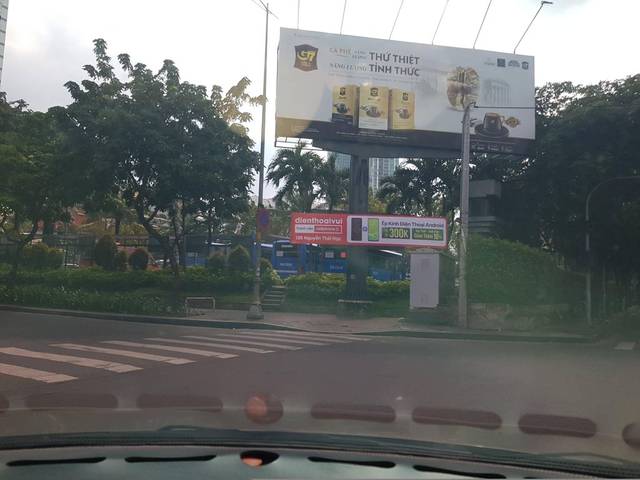
Region: Vietnam
Coordinates: 10.769, 106.69